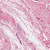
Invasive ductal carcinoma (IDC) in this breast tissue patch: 0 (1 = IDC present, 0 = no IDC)